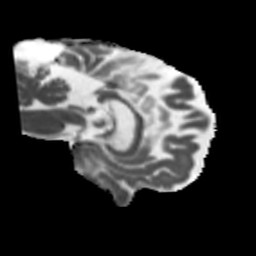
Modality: MD
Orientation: sagittal
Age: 73
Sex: female
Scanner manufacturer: siemens
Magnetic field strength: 3 T
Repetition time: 5.47 s
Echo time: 0.0854 s